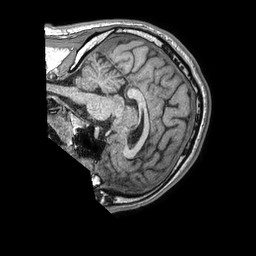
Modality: T1w
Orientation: sagittal
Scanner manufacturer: philips
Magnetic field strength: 1.5 T
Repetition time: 0.007524 s
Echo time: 0.003422 s